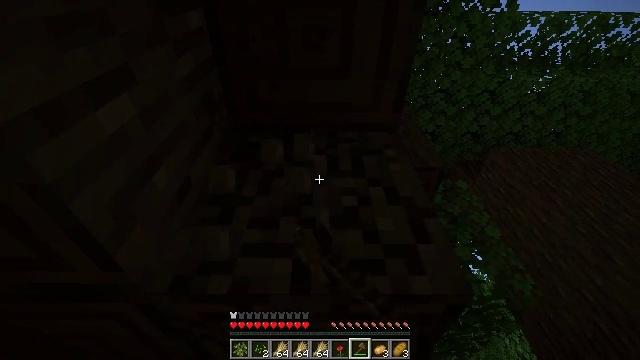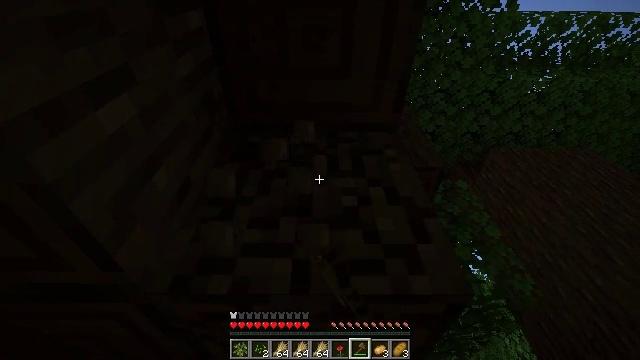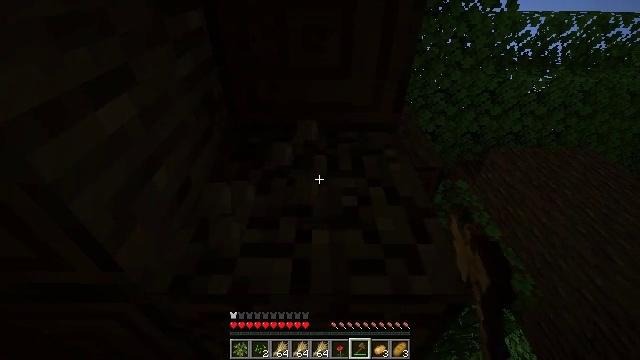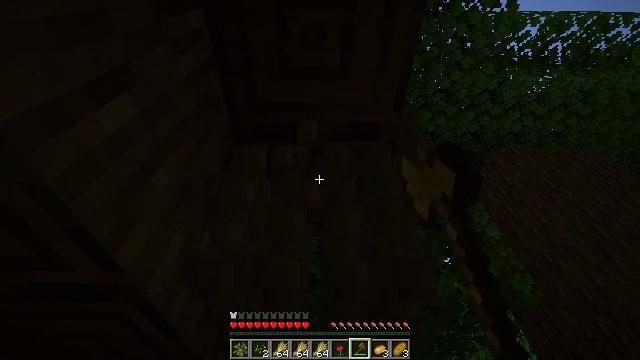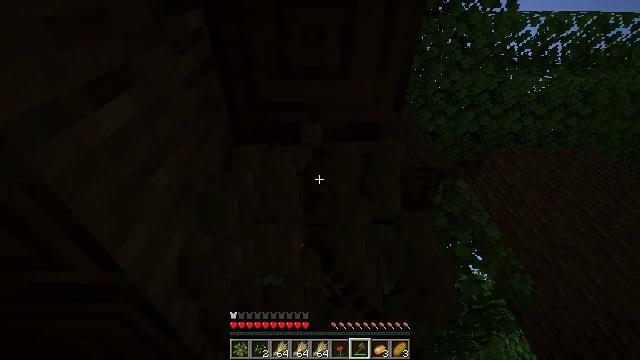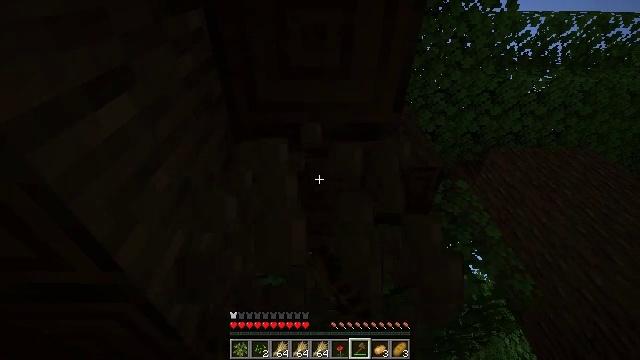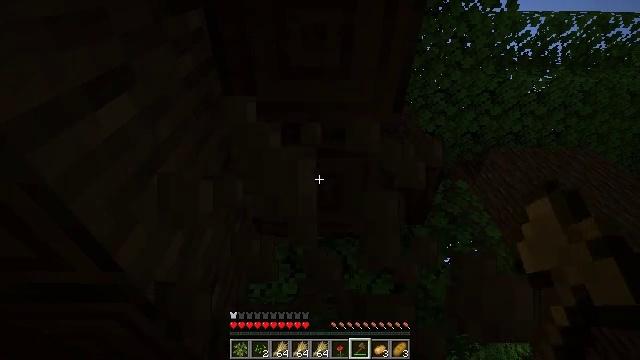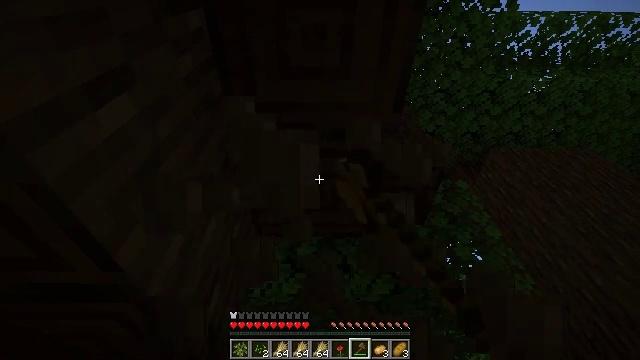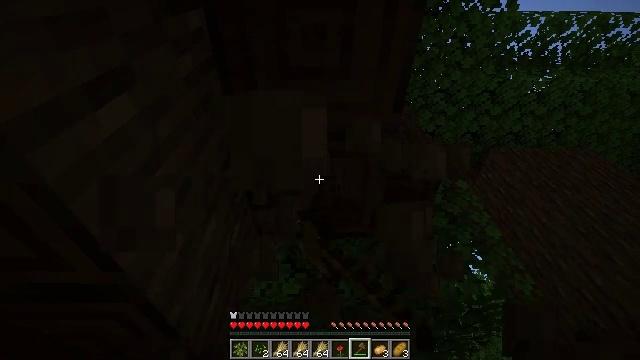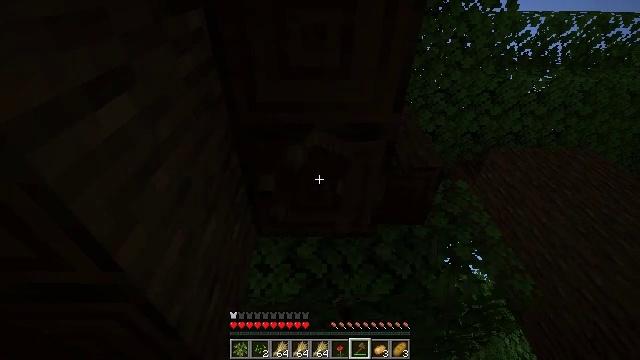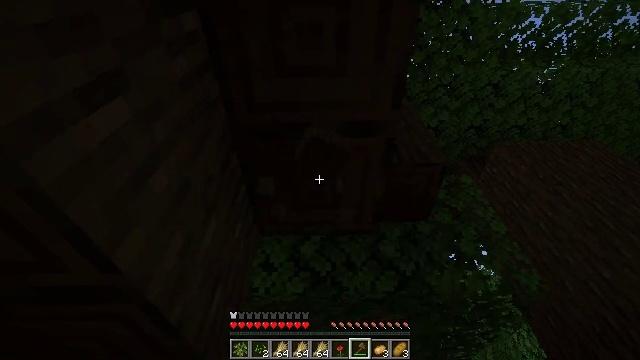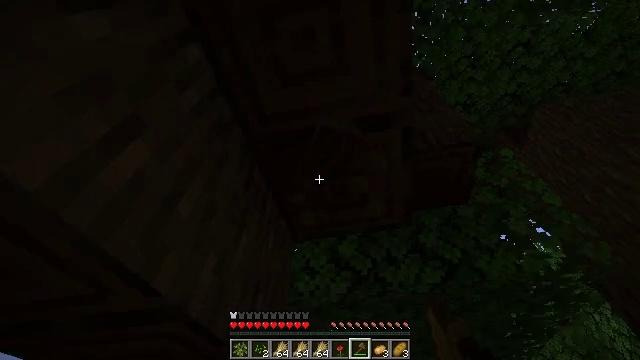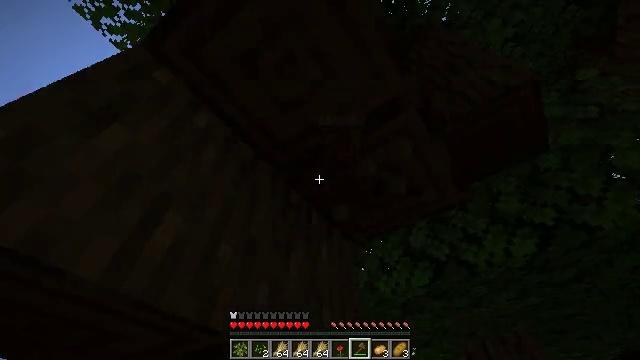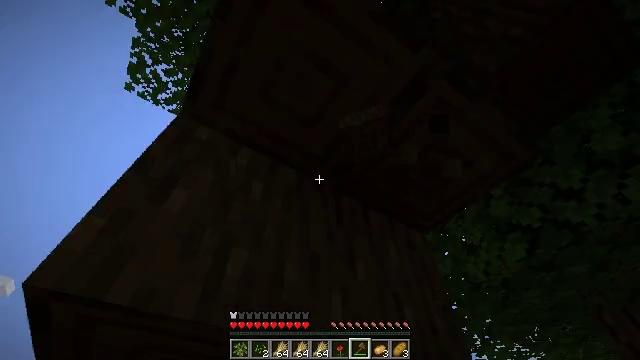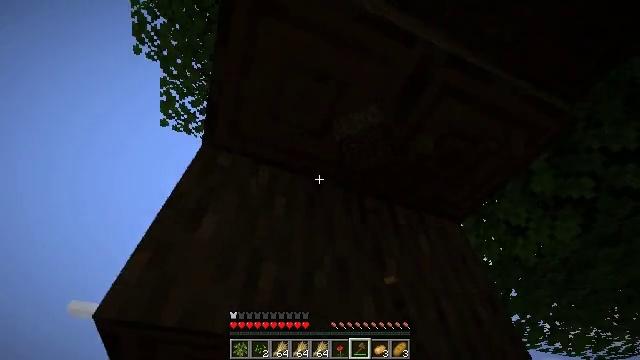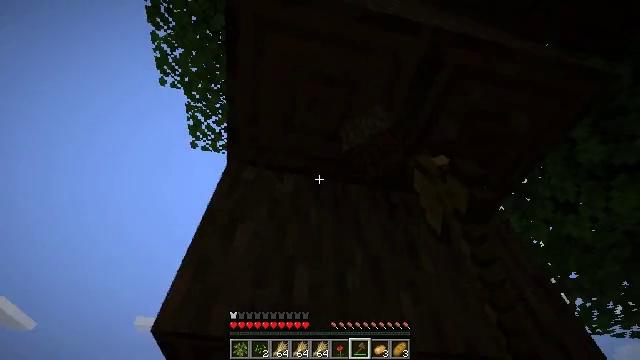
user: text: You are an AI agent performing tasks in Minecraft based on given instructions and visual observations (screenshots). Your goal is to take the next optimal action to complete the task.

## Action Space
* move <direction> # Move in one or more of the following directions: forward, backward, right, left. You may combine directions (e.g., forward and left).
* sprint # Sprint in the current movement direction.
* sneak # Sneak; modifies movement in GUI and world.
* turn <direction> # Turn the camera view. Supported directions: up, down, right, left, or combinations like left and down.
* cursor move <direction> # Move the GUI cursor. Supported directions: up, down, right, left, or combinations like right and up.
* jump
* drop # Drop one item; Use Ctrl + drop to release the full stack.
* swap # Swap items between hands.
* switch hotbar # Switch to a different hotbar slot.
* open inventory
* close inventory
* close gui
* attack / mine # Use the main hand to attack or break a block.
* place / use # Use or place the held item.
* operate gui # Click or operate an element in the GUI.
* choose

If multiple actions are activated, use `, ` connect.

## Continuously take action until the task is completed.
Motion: motion action
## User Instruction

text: Harvest dark oak log for resources.
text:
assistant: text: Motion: attack / mine
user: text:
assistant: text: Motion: attack / mine
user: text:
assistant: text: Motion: attack / mine
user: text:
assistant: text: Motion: attack / mine
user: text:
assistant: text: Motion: attack / mine
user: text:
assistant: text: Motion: attack / mine
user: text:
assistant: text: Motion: attack / mine
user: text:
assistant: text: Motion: attack / mine
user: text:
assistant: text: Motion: attack / mine
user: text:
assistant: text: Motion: move right, turn left, attack / mine
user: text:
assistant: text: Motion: move right, turn left, attack / mine
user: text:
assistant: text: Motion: move right, turn left, attack / mine
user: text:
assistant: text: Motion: turn left, attack / mine
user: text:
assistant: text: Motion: turn left, attack / mine
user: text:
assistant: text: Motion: turn left, attack / mine
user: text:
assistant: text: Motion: turn left, attack / mine
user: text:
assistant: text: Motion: turn left, attack / mine
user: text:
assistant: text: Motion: turn left, attack / mine
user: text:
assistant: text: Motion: attack / mine
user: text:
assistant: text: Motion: attack / mine
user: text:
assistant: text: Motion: attack / mine
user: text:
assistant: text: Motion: turn right and down, attack / mine
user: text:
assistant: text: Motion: turn right and down, attack / mine
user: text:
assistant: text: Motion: turn right and down, attack / mine
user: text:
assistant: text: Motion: turn right and down, attack / mine
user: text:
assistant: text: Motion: turn right, attack / mine
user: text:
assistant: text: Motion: attack / mine
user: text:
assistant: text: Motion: attack / mine
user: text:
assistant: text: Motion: attack / mine
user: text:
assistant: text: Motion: attack / mine